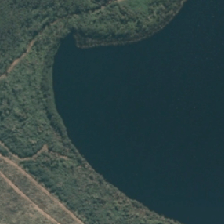
Land cover: lake_pond